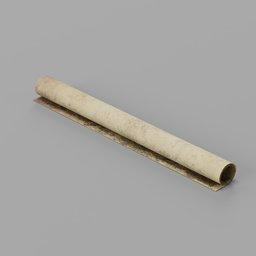
Label: tools